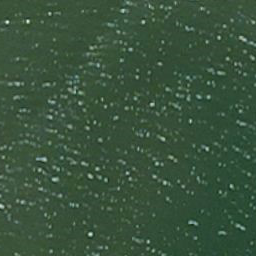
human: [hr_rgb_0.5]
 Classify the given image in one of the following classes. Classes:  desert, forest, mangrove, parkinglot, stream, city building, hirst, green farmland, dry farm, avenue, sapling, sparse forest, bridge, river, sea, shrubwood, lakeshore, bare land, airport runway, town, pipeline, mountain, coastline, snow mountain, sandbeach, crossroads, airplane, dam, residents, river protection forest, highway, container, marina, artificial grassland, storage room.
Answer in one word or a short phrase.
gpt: sea